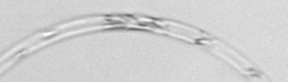
Label: Guinardia_striata